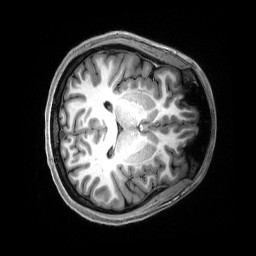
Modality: T1w
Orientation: axial
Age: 22
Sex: female
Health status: healthy
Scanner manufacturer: siemens
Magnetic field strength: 3 T
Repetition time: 2.5 s
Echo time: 0.00222 s